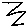
Label: zigzag